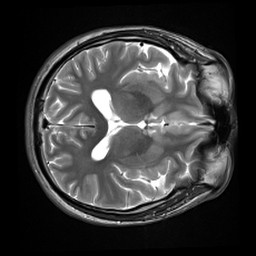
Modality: inplaneT2
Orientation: axial
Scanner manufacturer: siemens
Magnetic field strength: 3 T
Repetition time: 7.02 s
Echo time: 0.069 s